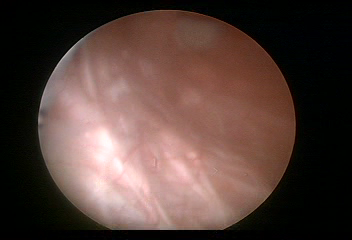
Modality: WLC
Class: Normal mucosa
Bladder cancer association: No